Milling tool wear sample.
Tool blade image: 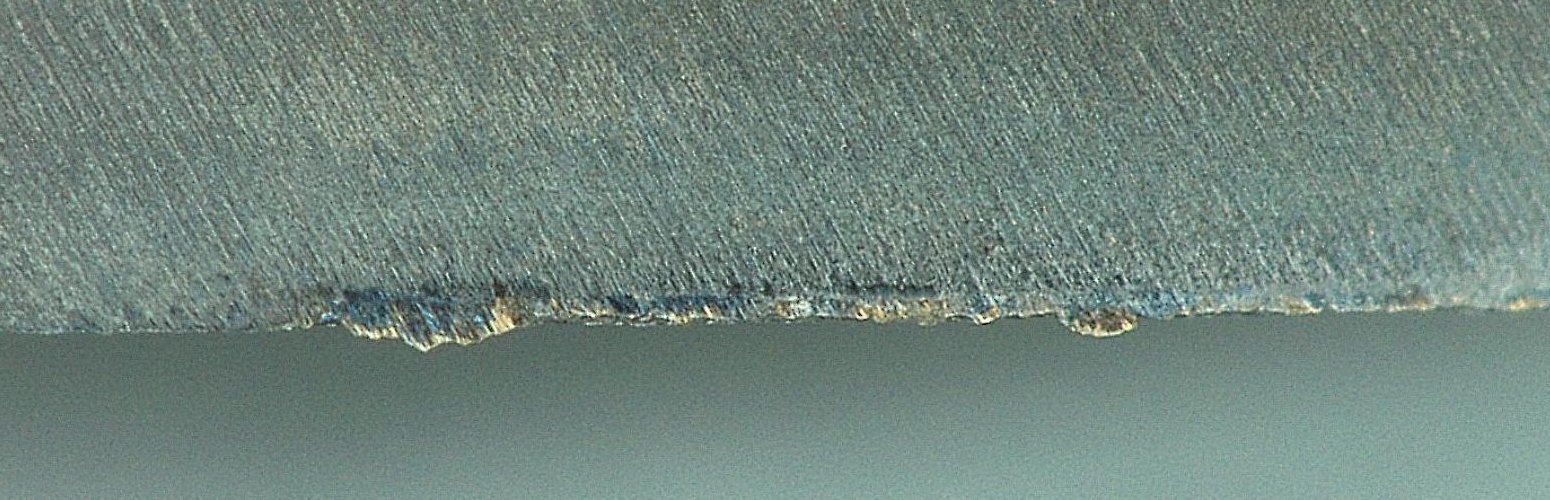
Chip image: 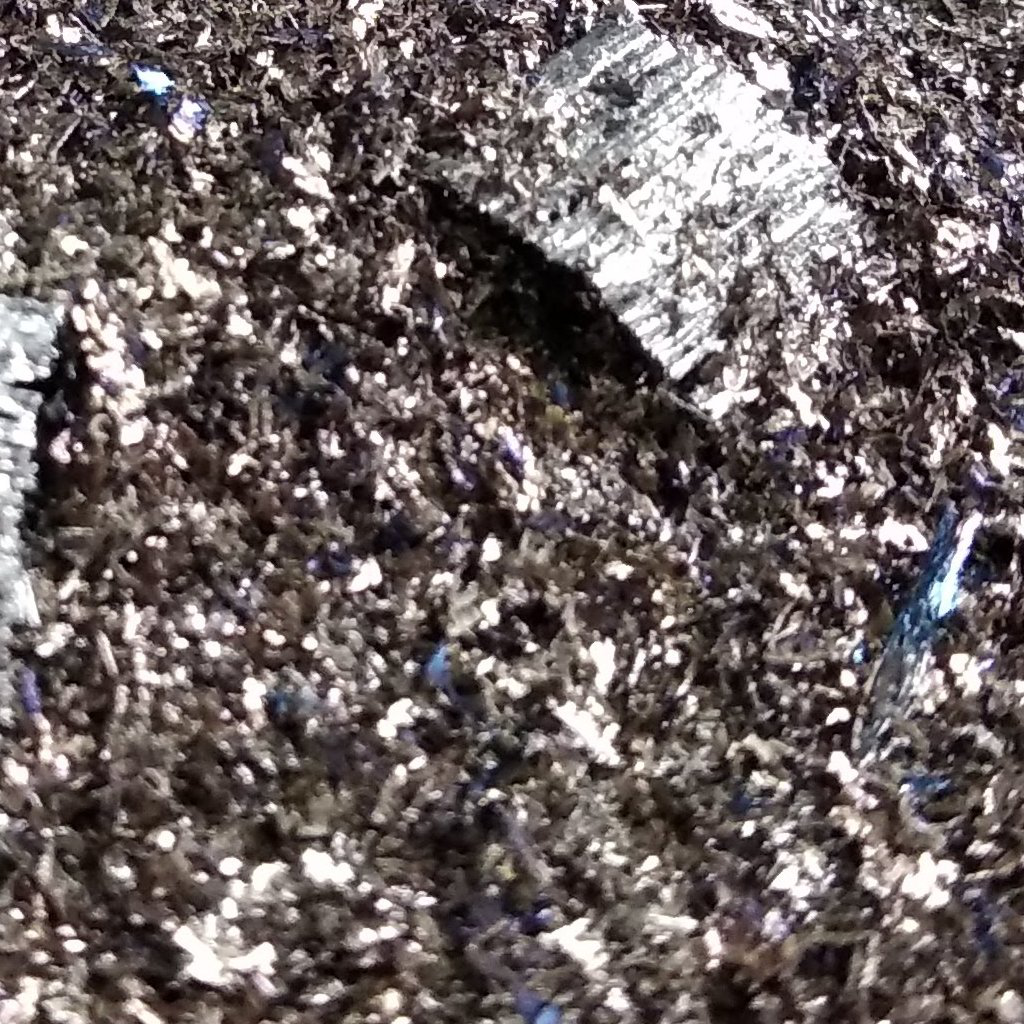
Workpiece image: 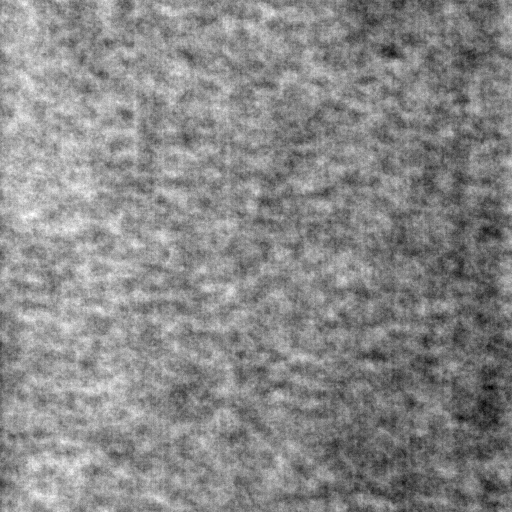
Tool wear state: used
Gaps: 18.14
Flank wear: 109.61
Overhang: 30.25
Force-signal Mel-spectrograms (X, Y, Z axes): 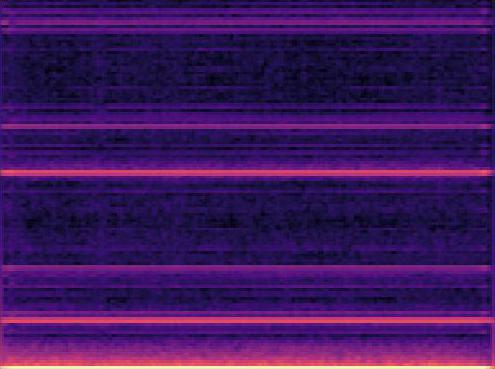 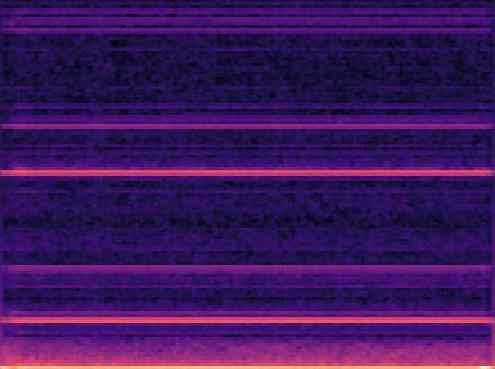 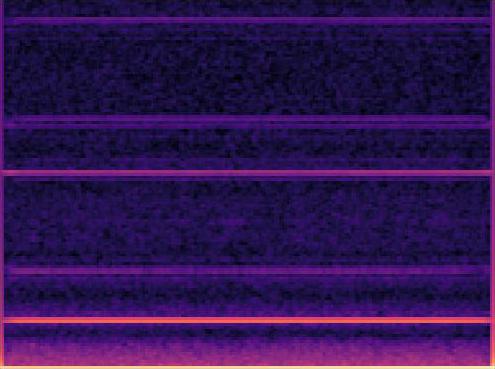
Force-signal scalograms (X, Y, Z axes): 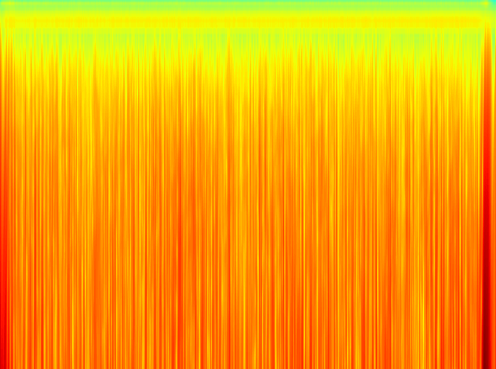 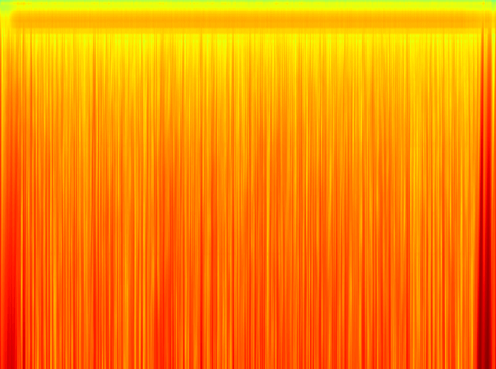 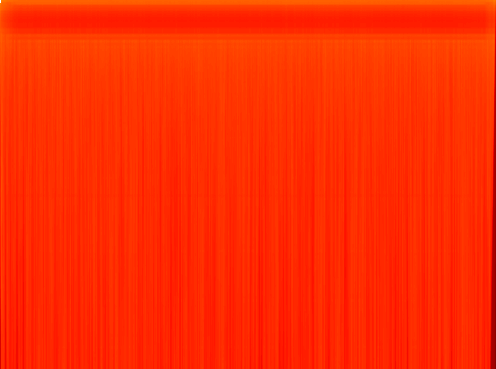
Force phase: steady_state_stabilization_wear